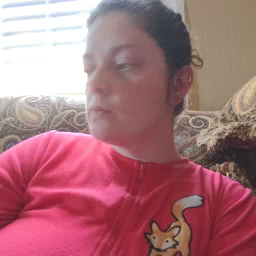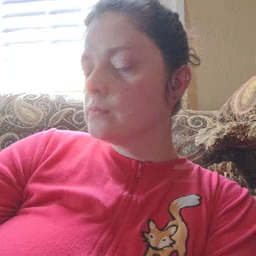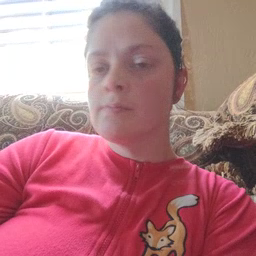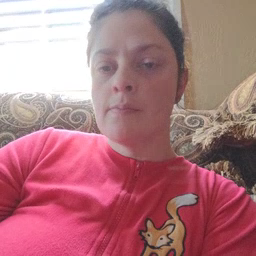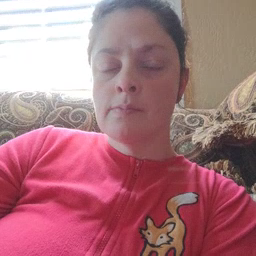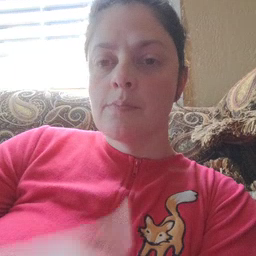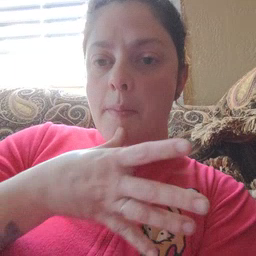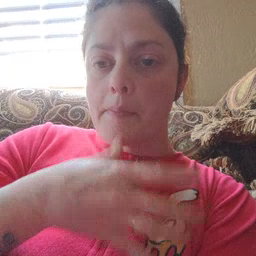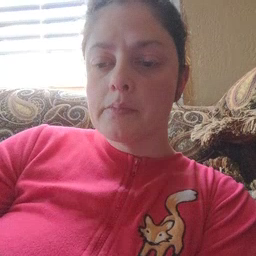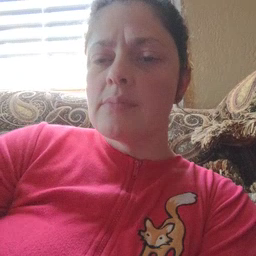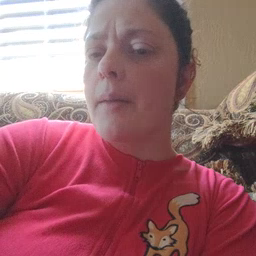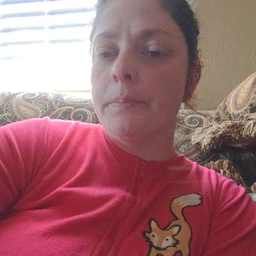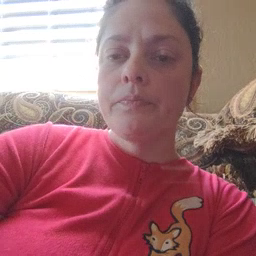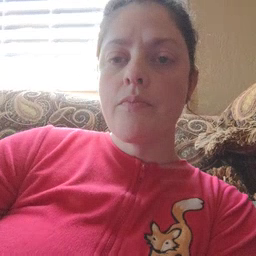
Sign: mom